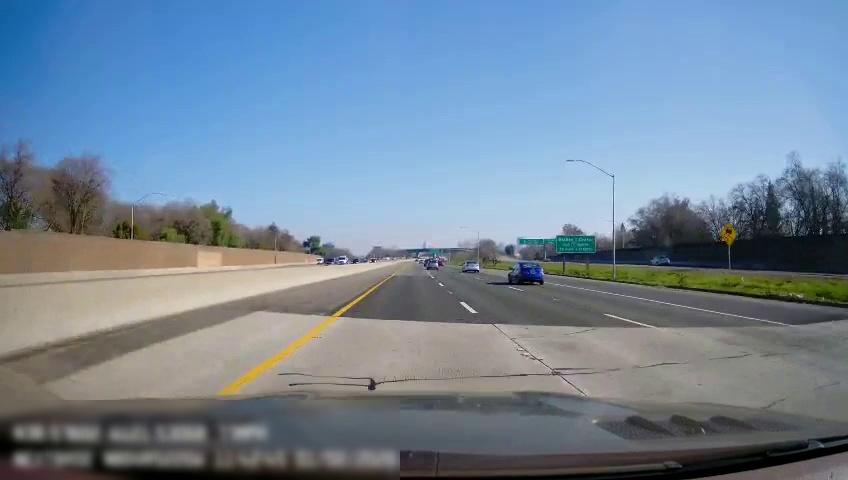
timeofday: Day
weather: Sunny
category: Drivable Space
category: Drivable Space
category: Drivable Space
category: Vehicles | Car
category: Vehicles | Car
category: Vehicles | Car
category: Vehicles | Car
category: Lanes | Current Lane
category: Lanes | Current Lane
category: Lanes | Current Lane
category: Lanes | Alternate Lane
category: Traffic | Signs
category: Traffic | Signs
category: Traffic | Signs